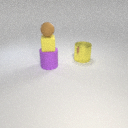
small yellow rubber cube below small brown rubber sphere